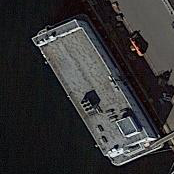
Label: civil